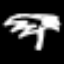
Label: palm tree